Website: crate-barrel
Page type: cross-sells
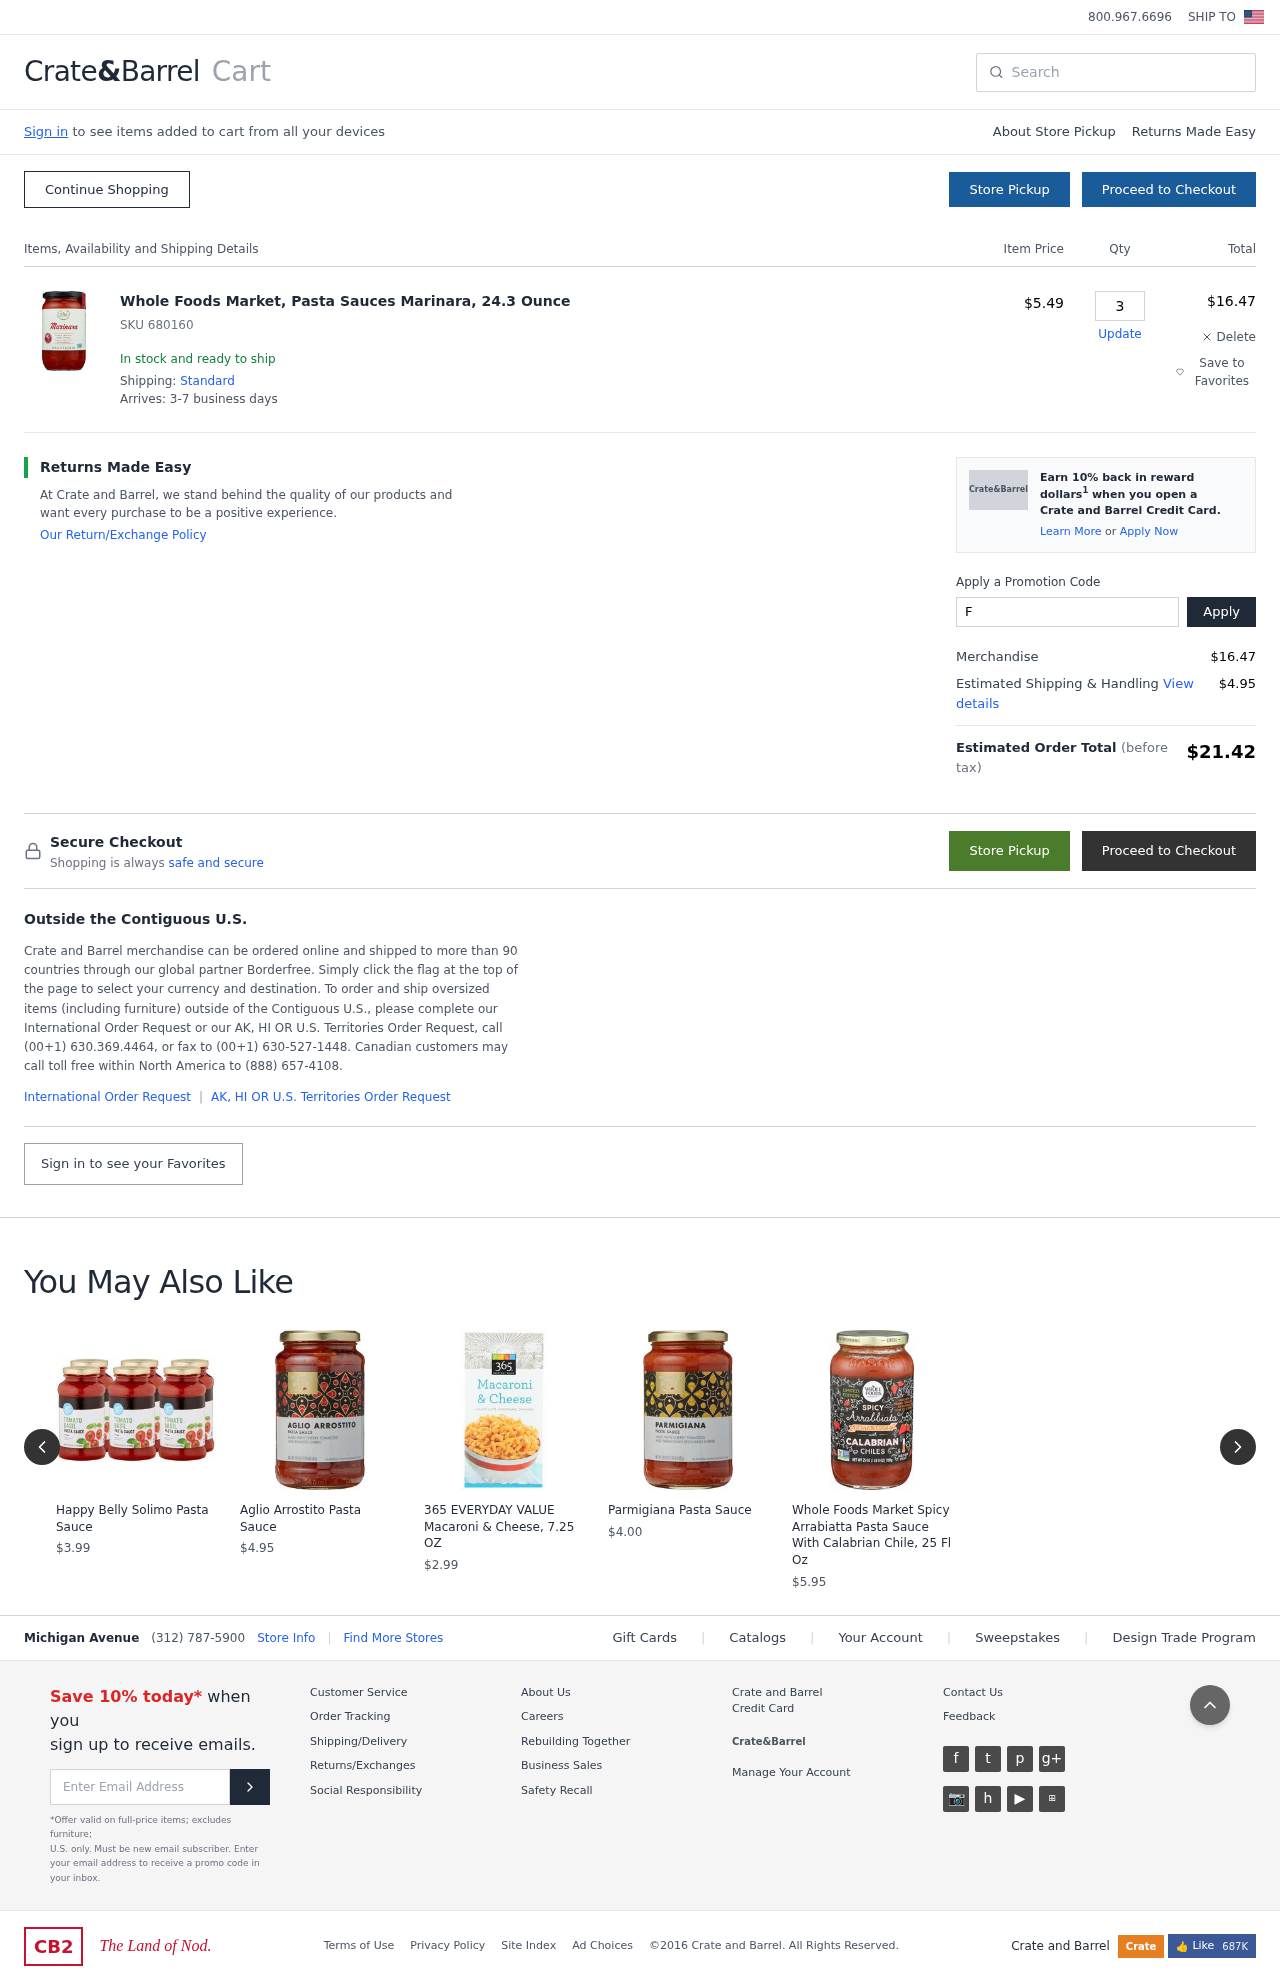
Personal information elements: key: PII_PROMO_CODE
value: FALL14
Product elements: key: PRODUCT1_NAME
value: Whole Foods Market, Pasta Sauces Marinara, 24.3 Ounce
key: PRODUCT1_PRICE
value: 5.49
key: PRODUCT1_QUANTITY
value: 3
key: PRODUCT2_NAME
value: Happy Belly Solimo Pasta Sauce
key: PRODUCT2_PRICE
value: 3.99
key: PRODUCT3_NAME
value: Aglio Arrostito Pasta Sauce
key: PRODUCT3_PRICE
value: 4.95
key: PRODUCT4_NAME
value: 365 EVERYDAY VALUE Macaroni & Cheese, 7.25 OZ
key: PRODUCT4_PRICE
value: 2.99
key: PRODUCT5_NAME
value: Parmigiana Pasta Sauce
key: PRODUCT5_PRICE
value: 4
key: PRODUCT6_NAME
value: Whole Foods Market Spicy Arrabiatta Pasta Sauce With Calabrian Chile, 25 Fl Oz
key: PRODUCT6_PRICE
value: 5.95
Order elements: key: ORDER_SKU
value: SKU 680160
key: ORDER_ITEM_TOTAL
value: $16.47
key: ORDER_SUBTOTAL
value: $16.47
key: ORDER_SHIPPING_COST
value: $4.95
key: ORDER_TOTAL
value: $21.42
Search elements: key: HEADER_SEARCH
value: Search